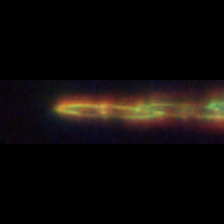
Taxon: Psuedo-nitzschia
Group: Diatoms